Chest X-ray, PA view. Patient: 58 years old, sex F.
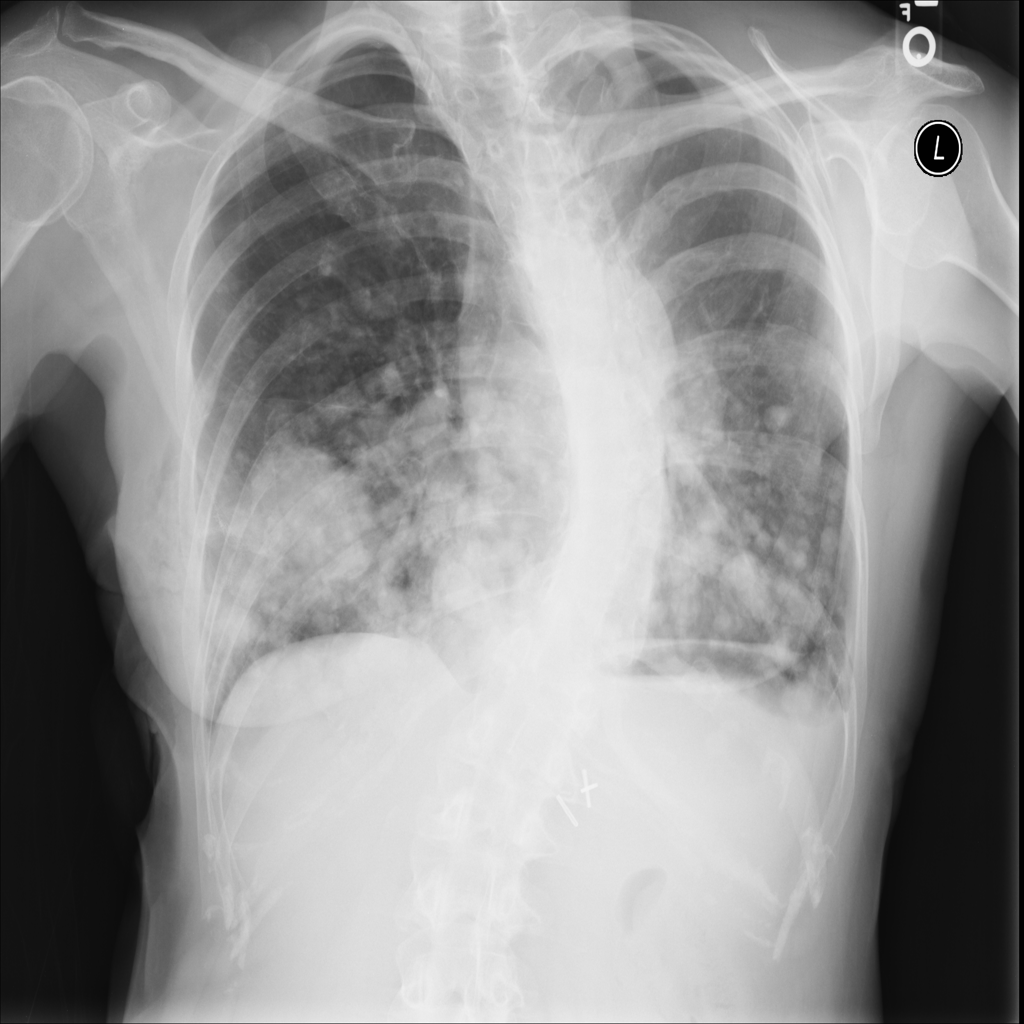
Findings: Mass